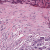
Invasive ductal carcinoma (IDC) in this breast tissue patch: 1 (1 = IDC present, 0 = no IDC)